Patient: sex F, age 36
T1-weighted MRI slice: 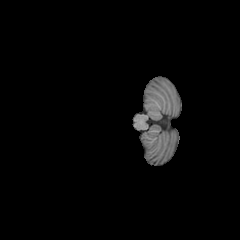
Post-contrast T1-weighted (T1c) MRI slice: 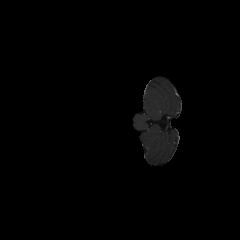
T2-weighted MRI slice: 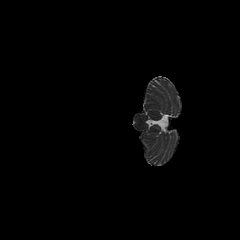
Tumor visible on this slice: no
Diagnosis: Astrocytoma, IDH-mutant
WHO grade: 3